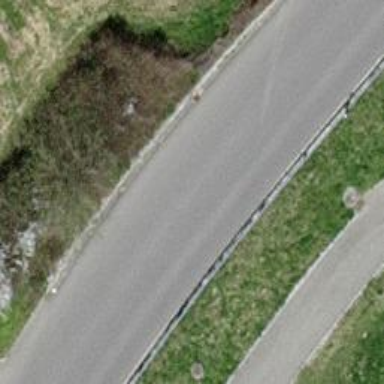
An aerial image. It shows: Asphalt road classified as tertiary.